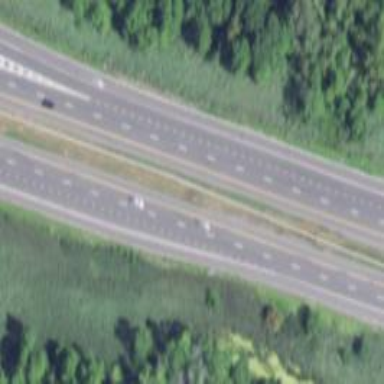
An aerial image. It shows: Motorway junction.